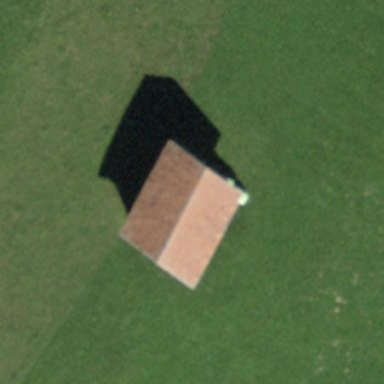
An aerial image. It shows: Barn.